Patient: sex M, age 46
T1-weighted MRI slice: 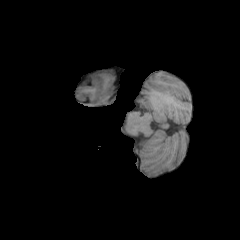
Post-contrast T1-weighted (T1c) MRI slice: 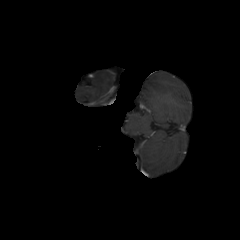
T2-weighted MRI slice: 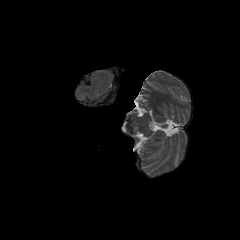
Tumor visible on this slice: no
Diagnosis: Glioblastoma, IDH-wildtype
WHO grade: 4